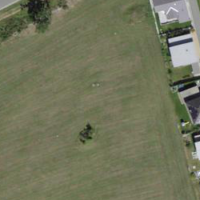
EUNIS habitat code: 52
Species observed at this site:
Amelanchier ovalis